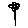
Label: flower